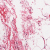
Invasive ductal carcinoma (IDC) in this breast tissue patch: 0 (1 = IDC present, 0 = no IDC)